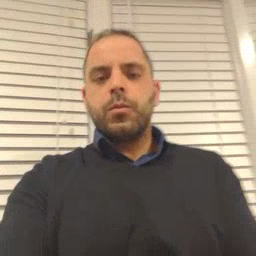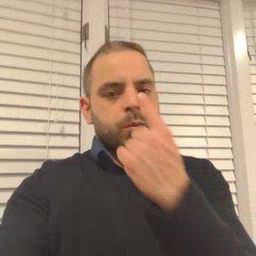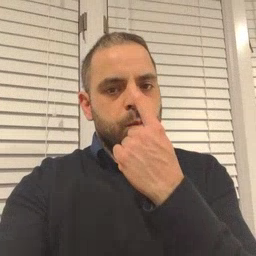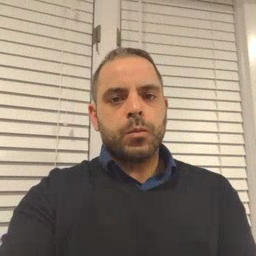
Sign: nose